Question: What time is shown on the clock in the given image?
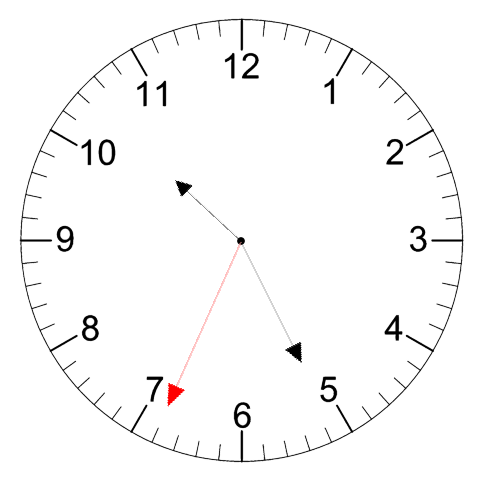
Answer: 10:25:34